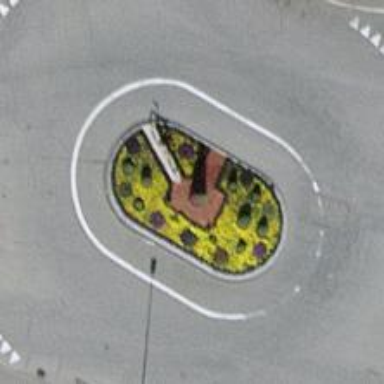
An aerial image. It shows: Tertiary road with asphalt surface leading to roundabout junction.